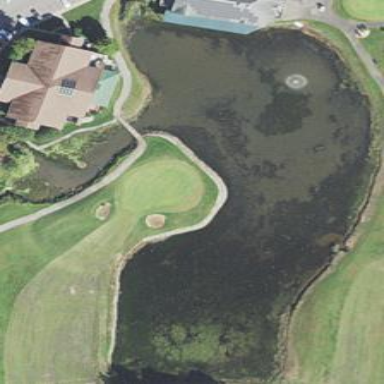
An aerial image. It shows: Water hazard on golf course. The hazard is natural water feature.